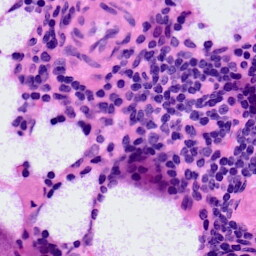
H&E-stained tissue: LymphNode